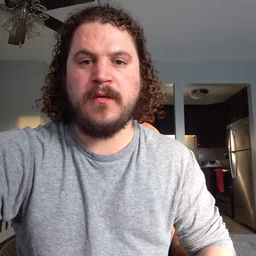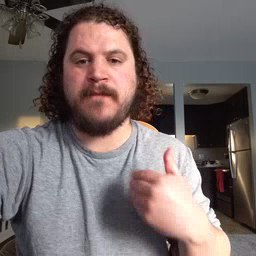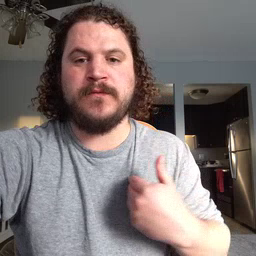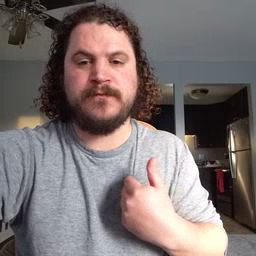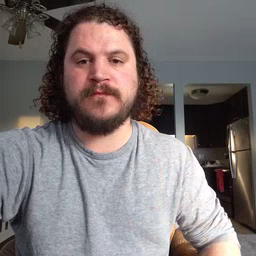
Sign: animal